Field crop: tomato
Growth stage: 2
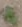
Species: solanum